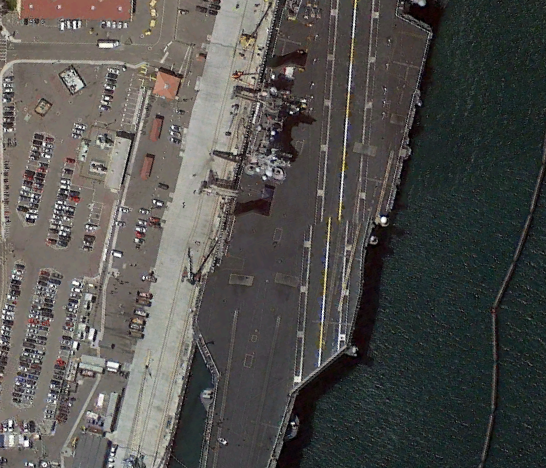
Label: aircraft_carrier